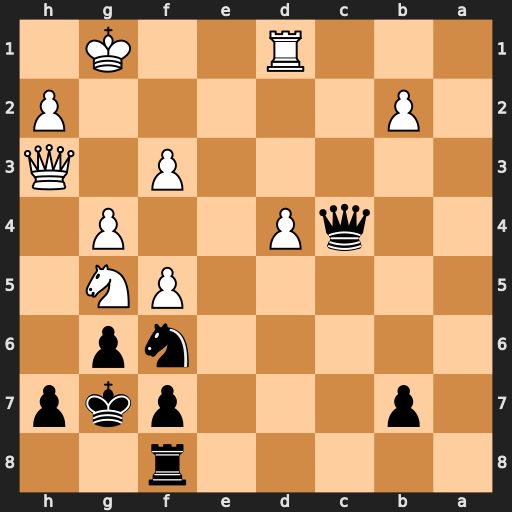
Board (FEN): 5r2/1p3pkp/5np1/5PN1/2qP2P1/5P1Q/1P5P/3R2K1
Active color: b
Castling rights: -
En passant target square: -
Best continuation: Qe2 Qf1 Qe3+ Qf2 Qxg5